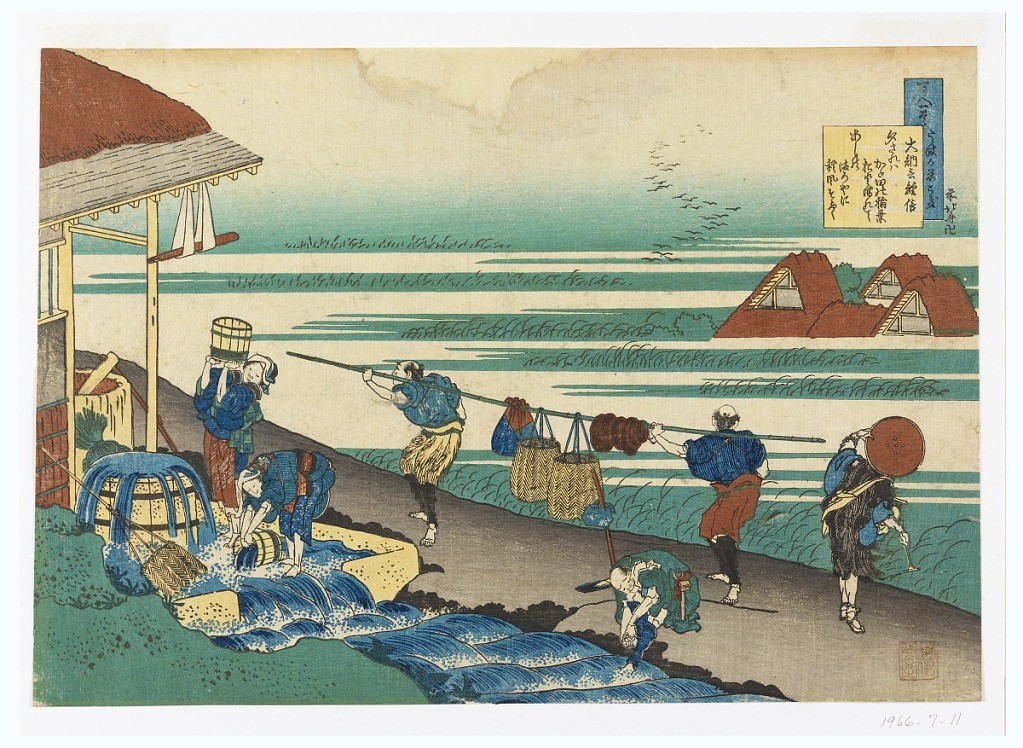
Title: Dainagon Tsunenobu (Workers, beside the sea, dyeing cloth), from Hyakunin isshu ubaga etoki (A Hundred Poems Explained by the Nurse)
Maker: Katsushika Hokusai, 1760 – 1849
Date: ca. 1839
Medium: Woodblock print (ukiyo-e) on mulberry paper (washi), ink with color
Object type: Print
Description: Scene shows workers, beside the sea, in various stages of dyeing cloth, probably indigo. Japanese characters in upper left.